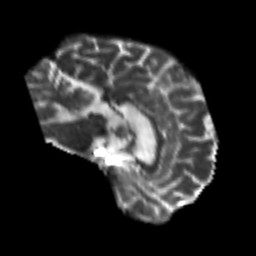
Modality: T2w
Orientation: sagittal
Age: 58
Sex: male
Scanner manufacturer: siemens
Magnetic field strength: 3 T
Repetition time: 7.3 s
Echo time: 0.087 s